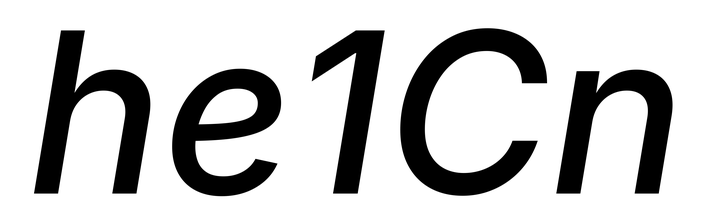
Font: Inter-Italic_Medium_Italic